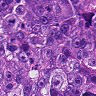
Metastatic tissue present: yes